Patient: sex M, age 68
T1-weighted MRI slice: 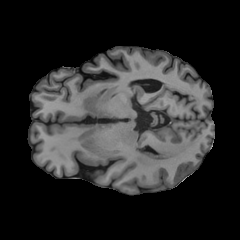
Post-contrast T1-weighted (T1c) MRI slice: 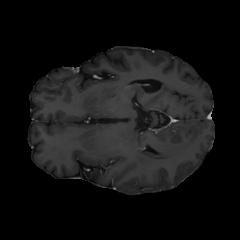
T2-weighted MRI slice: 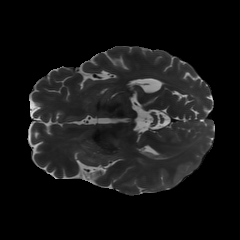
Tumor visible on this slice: yes
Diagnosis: Glioblastoma, IDH-wildtype
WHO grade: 4